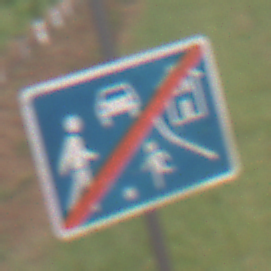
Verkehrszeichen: EndeVerkehrsberuhigterBereich
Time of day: SunriseSunset
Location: Outdoor (Nature)
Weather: PartlyCloudy
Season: NotSpecified
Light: Natural